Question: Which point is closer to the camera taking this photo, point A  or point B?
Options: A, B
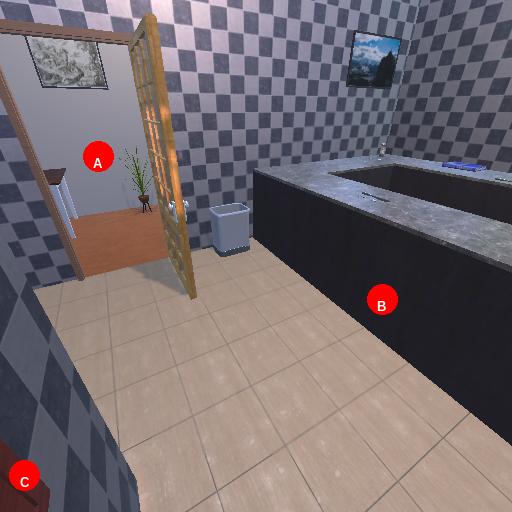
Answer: A